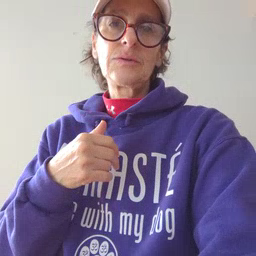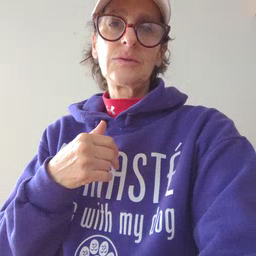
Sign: scissors